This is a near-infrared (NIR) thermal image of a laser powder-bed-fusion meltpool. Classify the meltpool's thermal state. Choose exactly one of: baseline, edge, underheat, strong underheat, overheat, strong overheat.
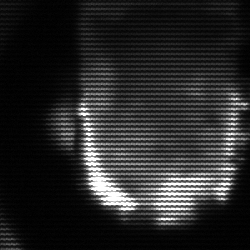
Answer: baseline